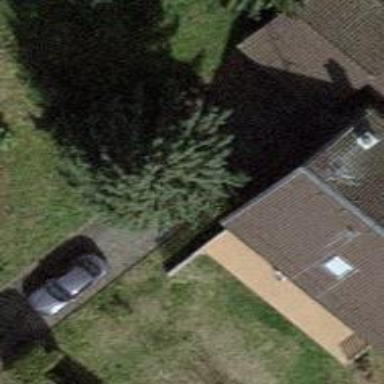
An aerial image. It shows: Evergreen needle-leaved tree.